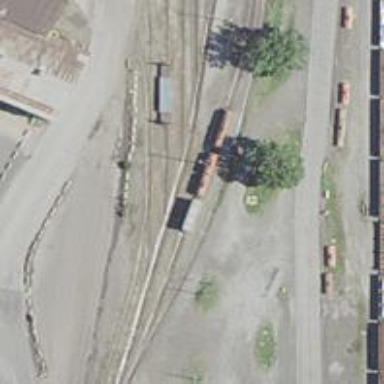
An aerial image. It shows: Railway spur service.